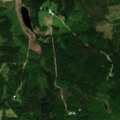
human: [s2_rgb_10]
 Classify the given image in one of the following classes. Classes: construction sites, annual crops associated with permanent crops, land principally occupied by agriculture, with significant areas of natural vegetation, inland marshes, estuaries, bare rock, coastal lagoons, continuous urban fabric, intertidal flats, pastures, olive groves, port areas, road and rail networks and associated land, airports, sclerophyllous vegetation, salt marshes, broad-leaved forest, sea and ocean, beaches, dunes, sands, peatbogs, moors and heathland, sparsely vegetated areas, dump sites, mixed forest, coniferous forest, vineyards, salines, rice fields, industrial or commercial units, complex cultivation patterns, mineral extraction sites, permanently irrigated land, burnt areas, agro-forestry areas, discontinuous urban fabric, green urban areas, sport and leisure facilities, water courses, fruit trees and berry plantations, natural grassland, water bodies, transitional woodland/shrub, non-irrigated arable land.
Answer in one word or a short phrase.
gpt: coniferous forest, mixed forest